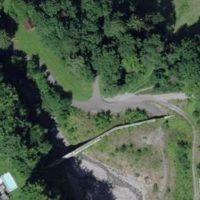
EUNIS habitat code: 52
Species observed at this site:
Gonepteryx rhamni